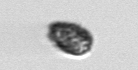
Label: Pseudochattonella_farcimen